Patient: sex M, age 43
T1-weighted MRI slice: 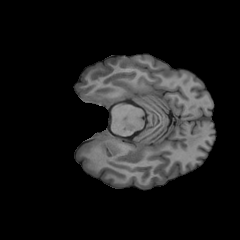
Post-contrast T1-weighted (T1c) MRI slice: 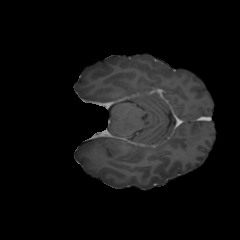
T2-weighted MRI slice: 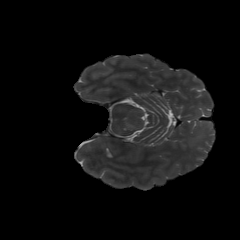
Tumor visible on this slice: yes
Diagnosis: Glioblastoma, IDH-wildtype
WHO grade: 4